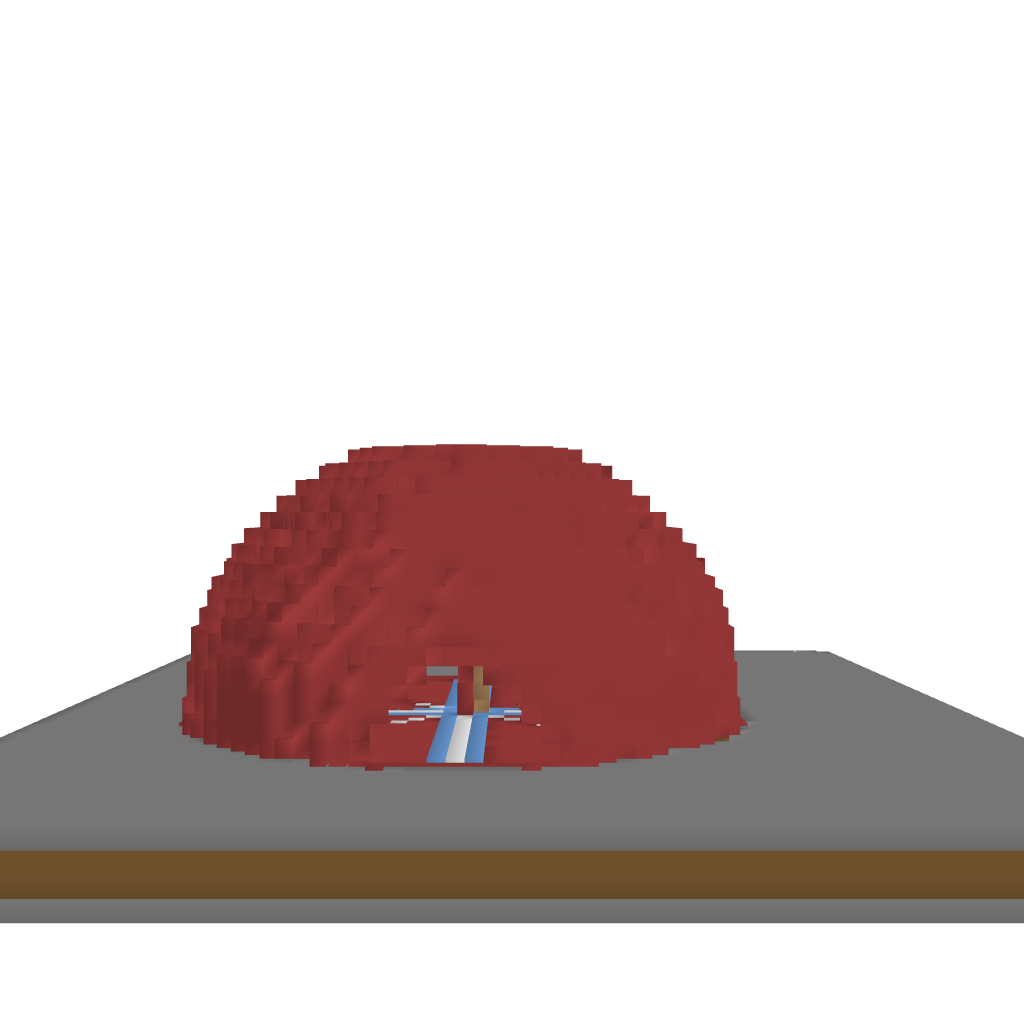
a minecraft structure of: A 4 Portal HUb bad low quality